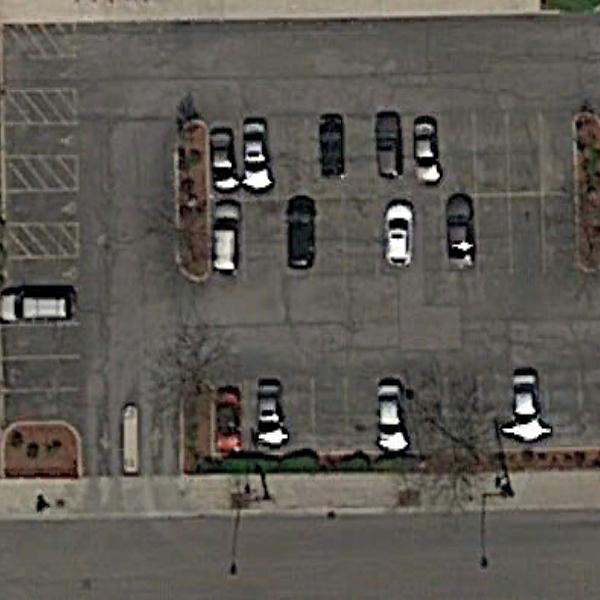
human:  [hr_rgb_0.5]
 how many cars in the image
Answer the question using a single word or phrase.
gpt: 14